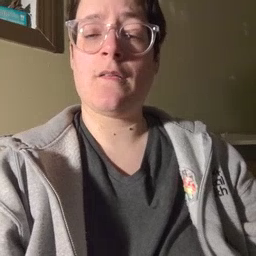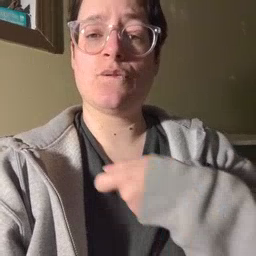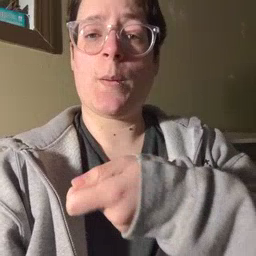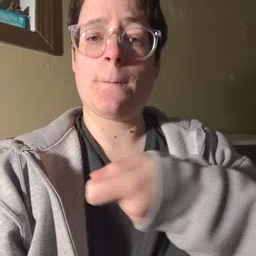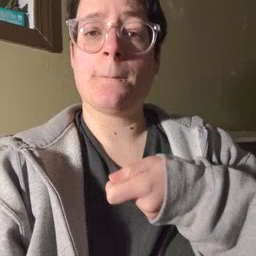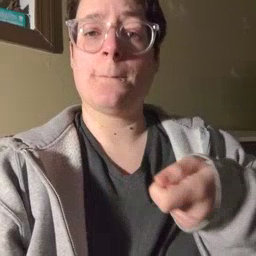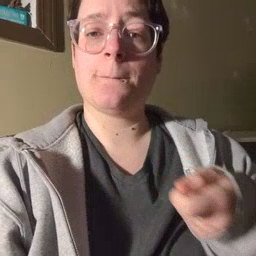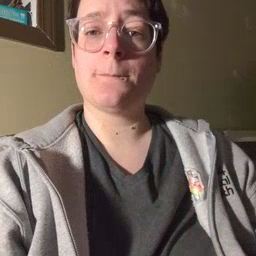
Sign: vacuum